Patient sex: M
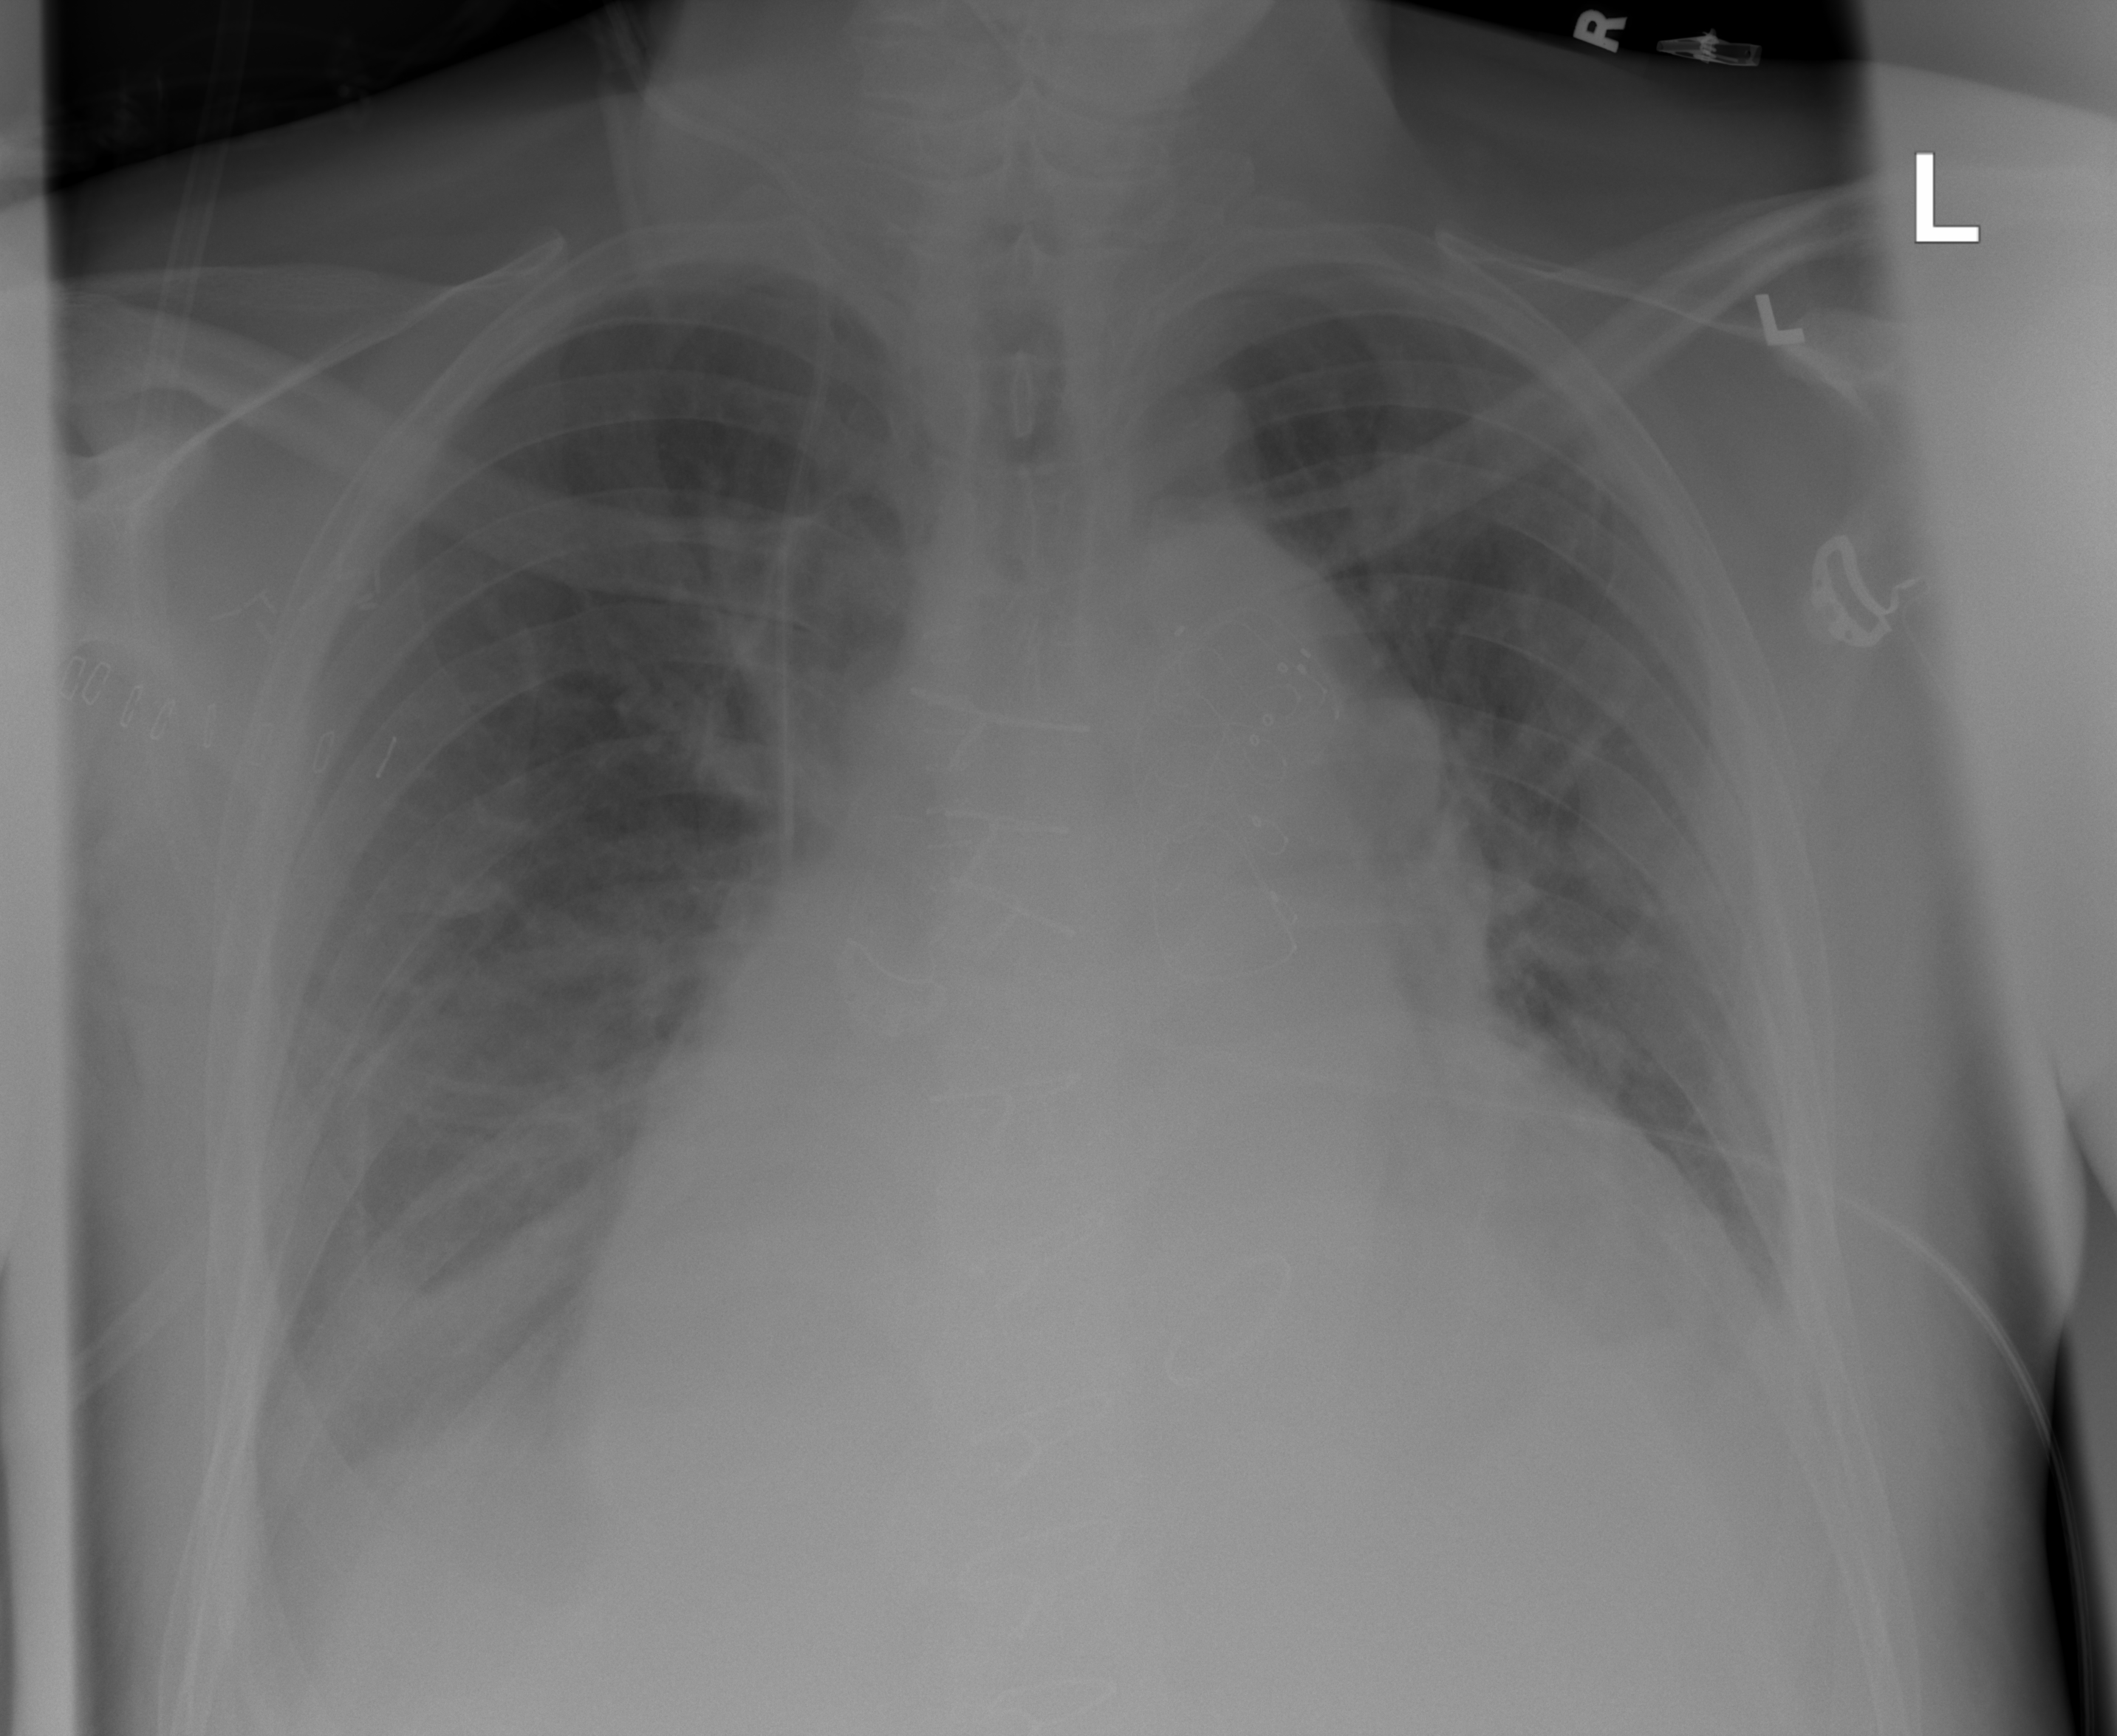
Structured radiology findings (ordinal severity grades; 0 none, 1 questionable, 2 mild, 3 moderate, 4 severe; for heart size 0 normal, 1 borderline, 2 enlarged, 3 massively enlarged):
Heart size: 3
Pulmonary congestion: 2
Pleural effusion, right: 2
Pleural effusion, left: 2
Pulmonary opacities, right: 0
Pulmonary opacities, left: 0
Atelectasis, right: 2
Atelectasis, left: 2